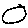
Label: circle